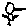
Label: bird